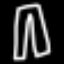
Label: pants